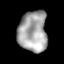
Tissue: lung
Cell type: Epithelial cells
Senescence score: 0.1579
Nuclear area (px): 1154
Mean DAPI intensity: 165.353